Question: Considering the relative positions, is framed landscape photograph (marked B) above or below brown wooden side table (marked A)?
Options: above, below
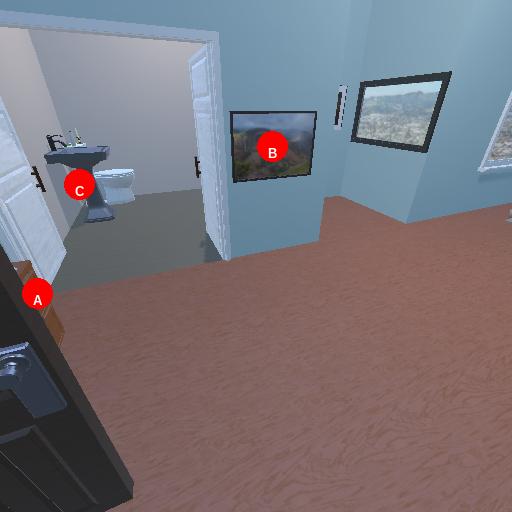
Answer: above